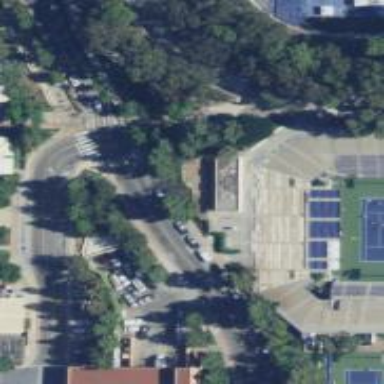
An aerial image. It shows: Footway that serves as path through tennis courts.